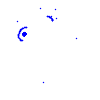
Particle: pion